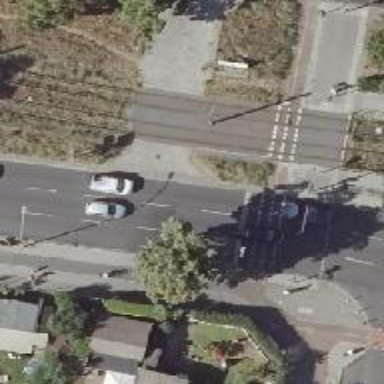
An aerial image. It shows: Tram level crossing on the railway.